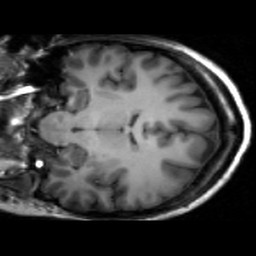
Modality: T1w
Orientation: coronal
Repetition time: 0.008948 s
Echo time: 0.001784 s